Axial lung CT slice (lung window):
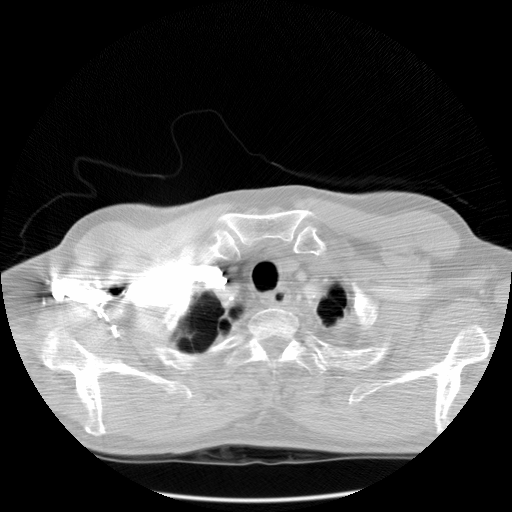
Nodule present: no